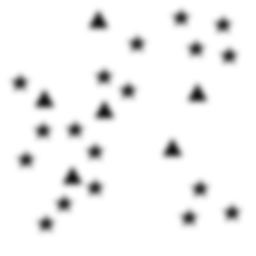
Squares: 0
Triangles: 6
Stars: 18
Total shapes: 24